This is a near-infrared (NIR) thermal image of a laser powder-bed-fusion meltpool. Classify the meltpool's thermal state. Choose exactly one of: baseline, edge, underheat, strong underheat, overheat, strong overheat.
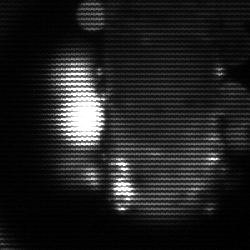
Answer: strong underheat